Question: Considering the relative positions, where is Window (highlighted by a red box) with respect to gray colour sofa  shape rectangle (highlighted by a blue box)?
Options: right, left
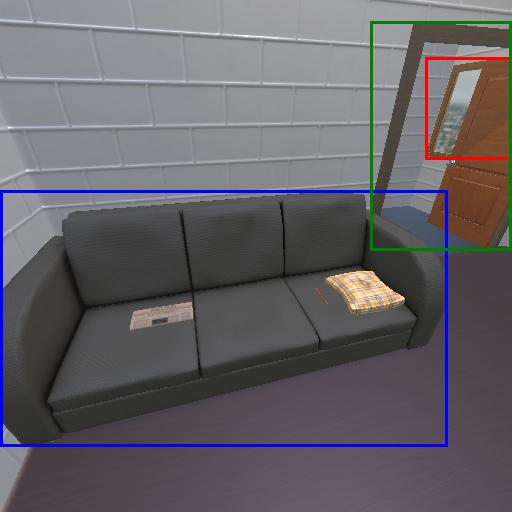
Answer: right